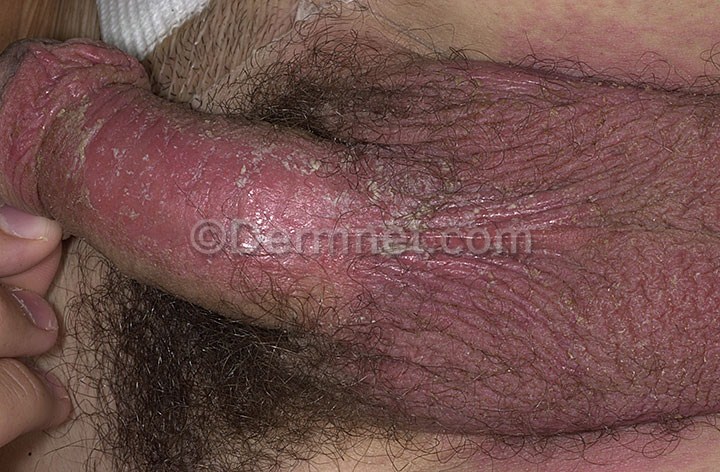
Disease: Cellulitis Impetigo and other Bacterial Infections